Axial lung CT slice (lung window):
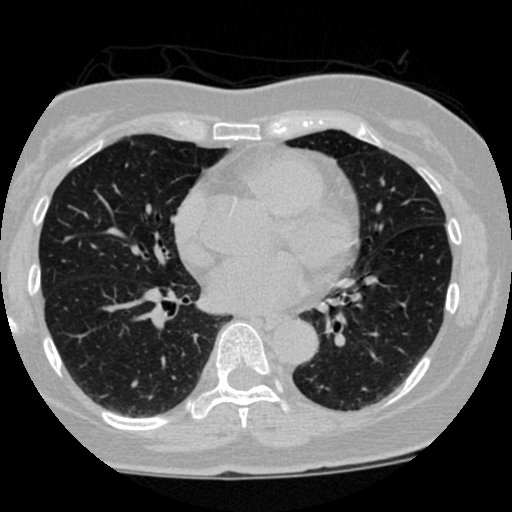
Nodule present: no